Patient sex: F
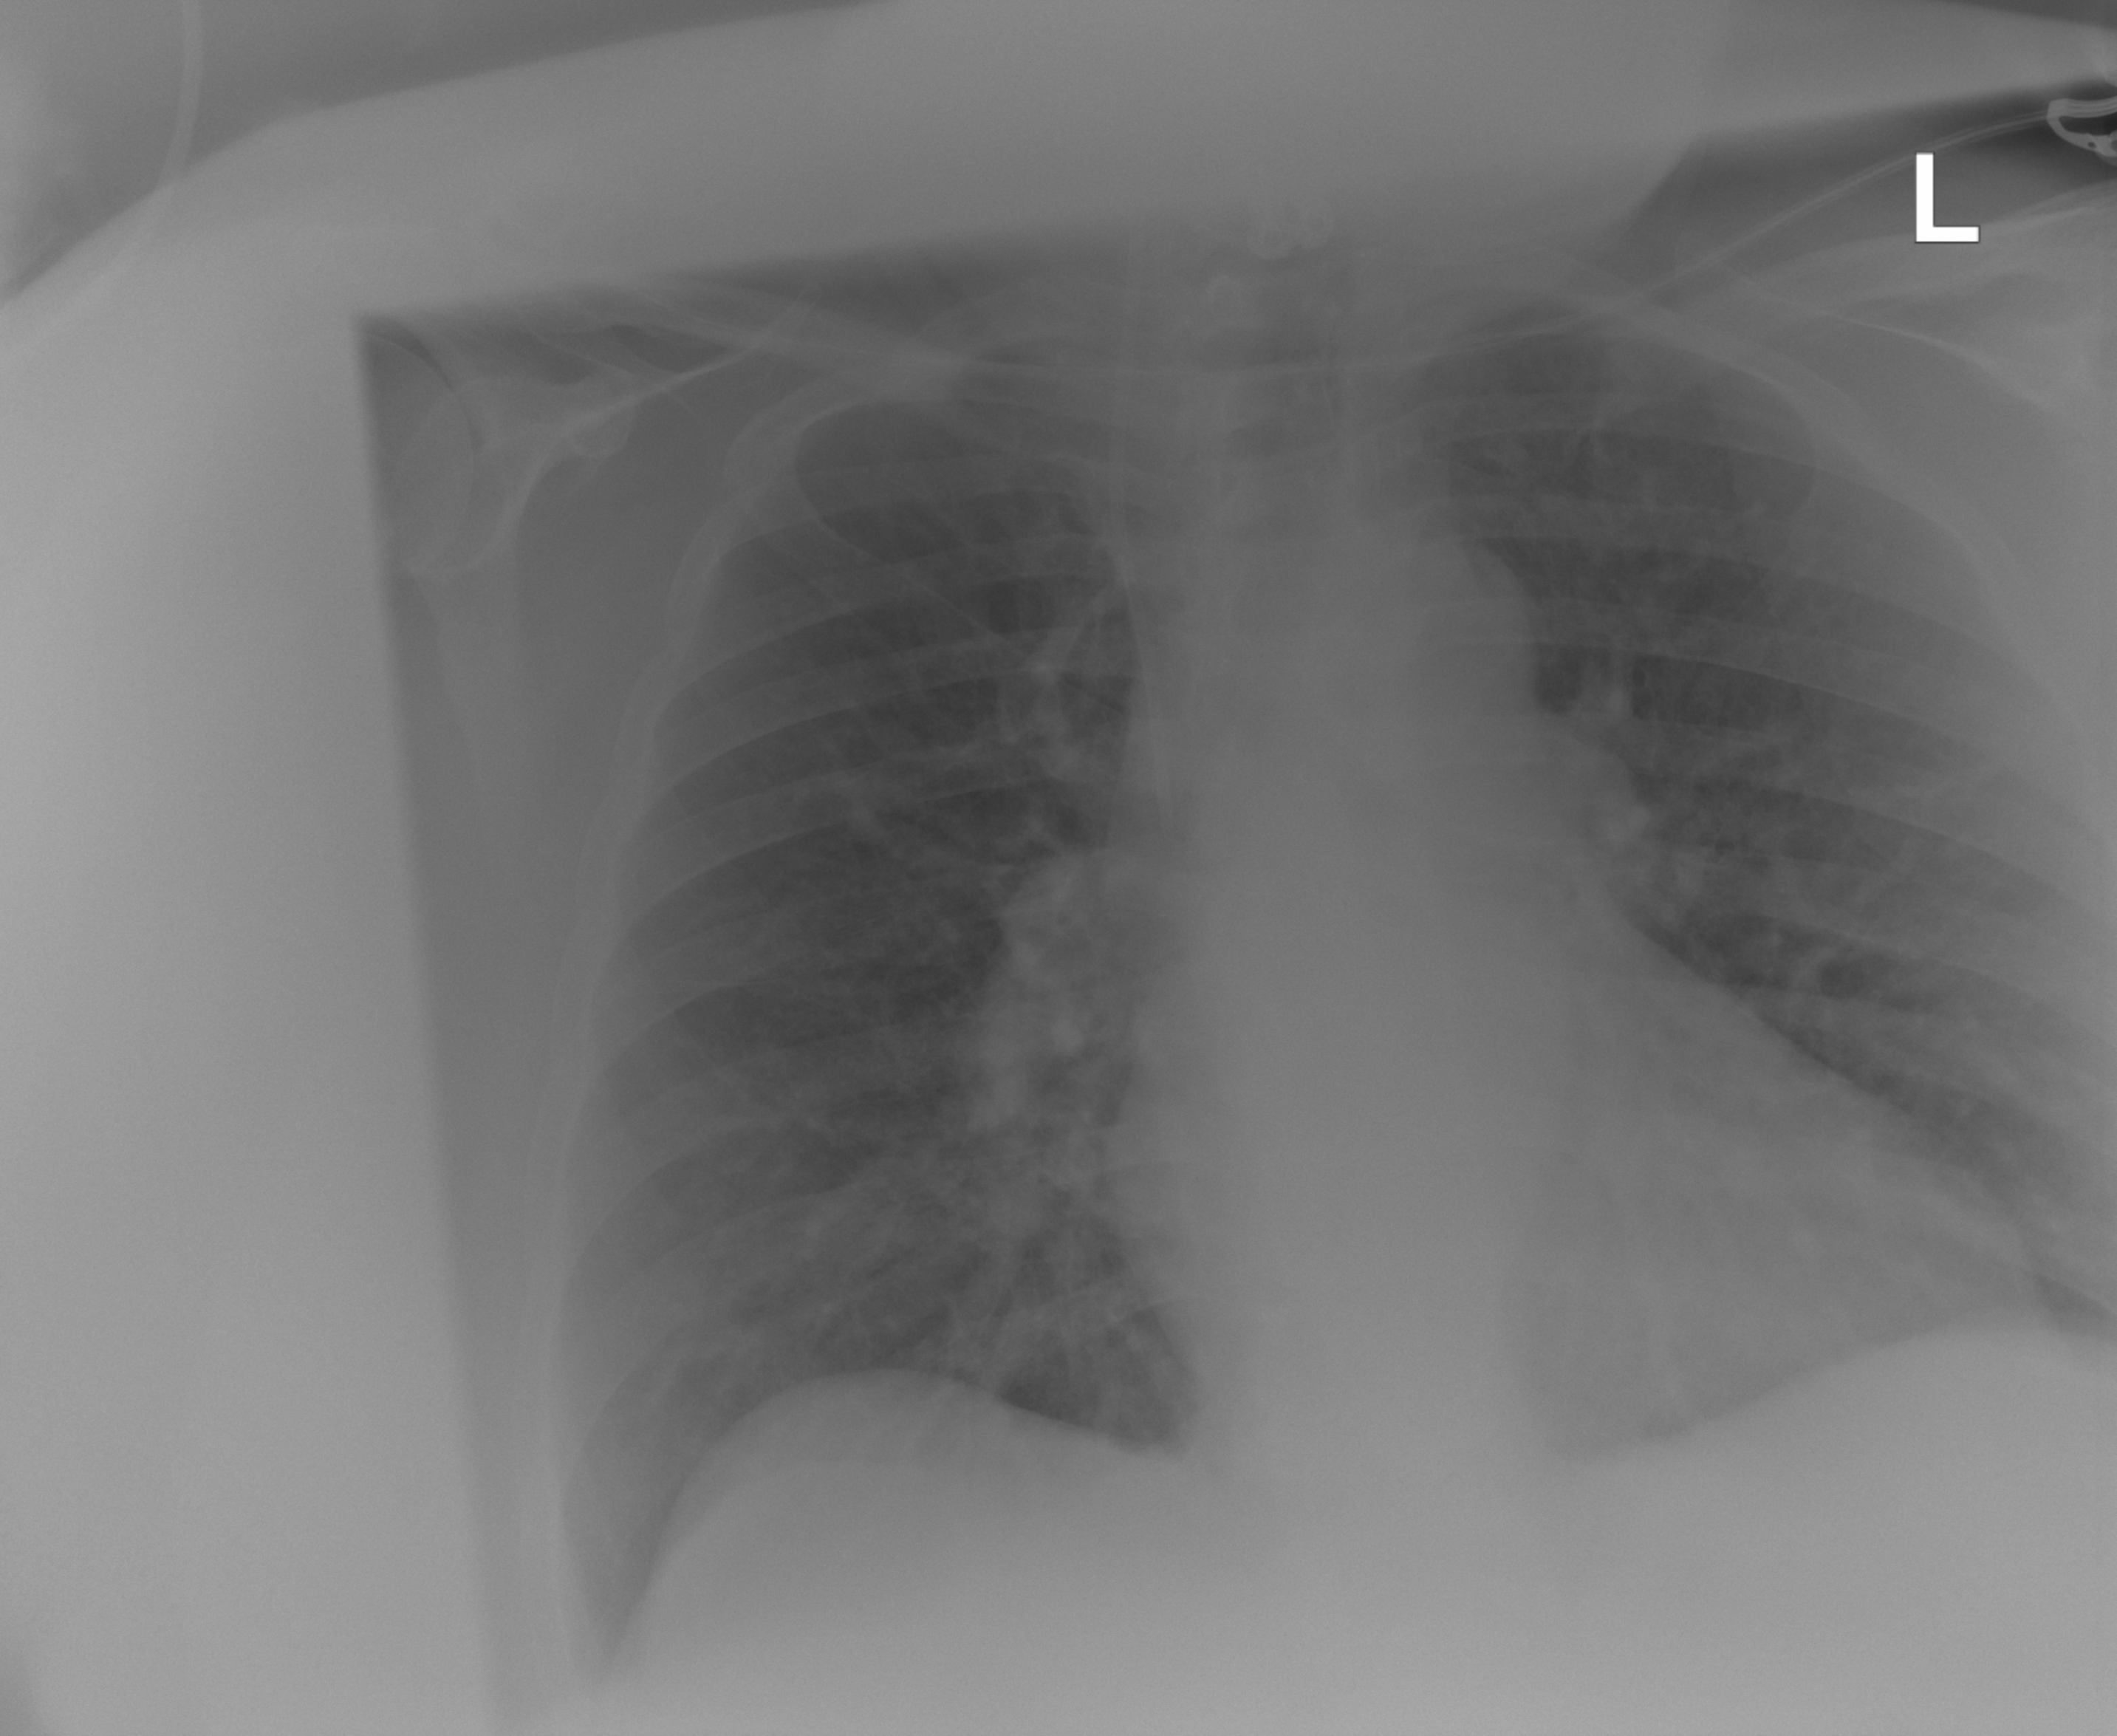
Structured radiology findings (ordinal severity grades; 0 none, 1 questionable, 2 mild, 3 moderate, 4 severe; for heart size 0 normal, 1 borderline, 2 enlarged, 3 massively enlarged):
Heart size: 2
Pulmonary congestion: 2
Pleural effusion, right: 0
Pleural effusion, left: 0
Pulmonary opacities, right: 2
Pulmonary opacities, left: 0
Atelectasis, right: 0
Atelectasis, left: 0